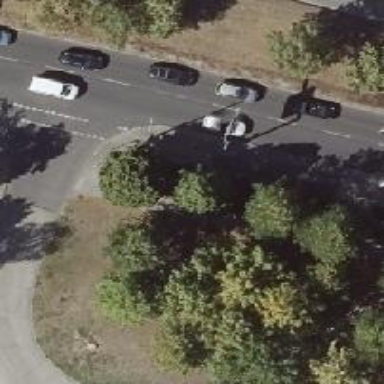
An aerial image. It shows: Beautiful avenue lined with deciduous broadleaved trees.